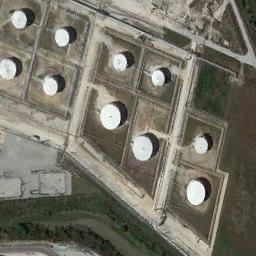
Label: storage_tank